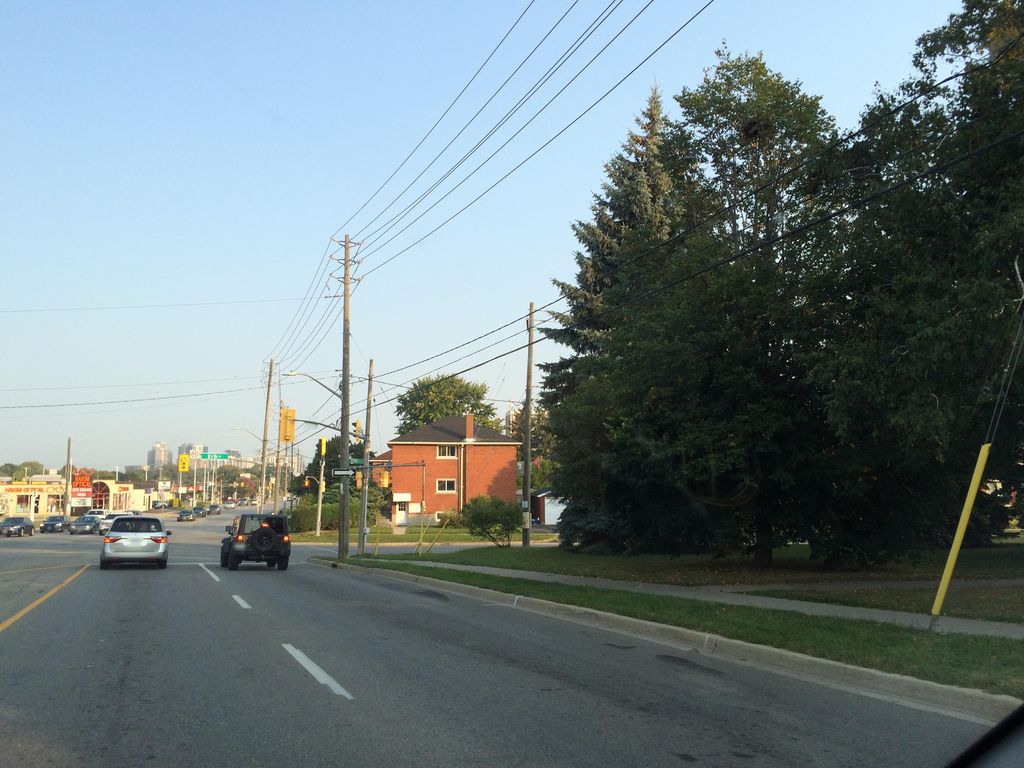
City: kitchener-waterloo